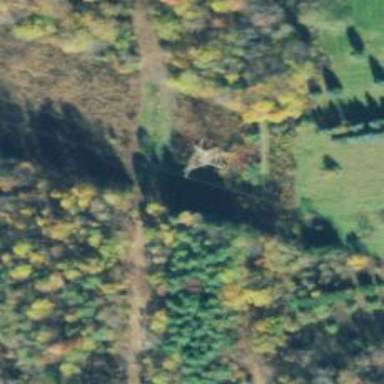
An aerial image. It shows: Lattice structure tower used for power transmission.